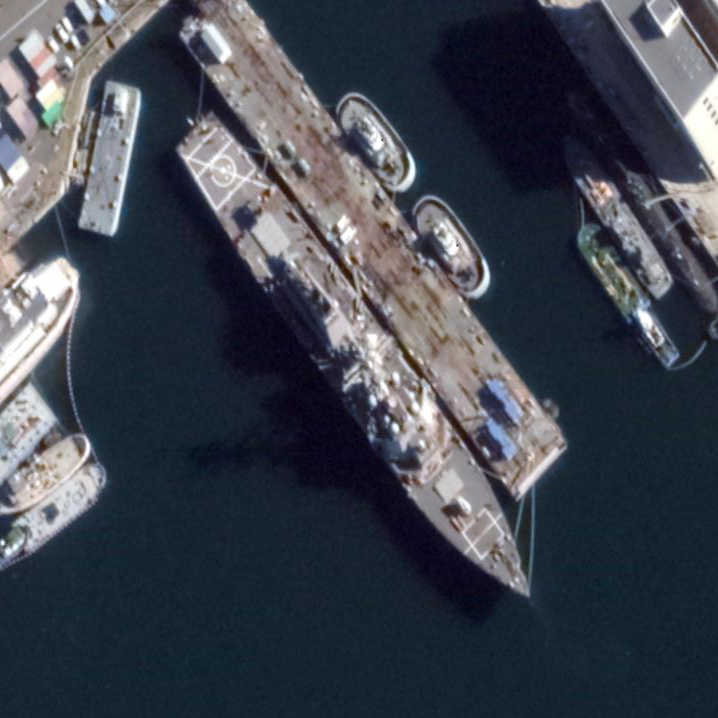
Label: destroyer